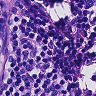
Metastatic tissue present: no